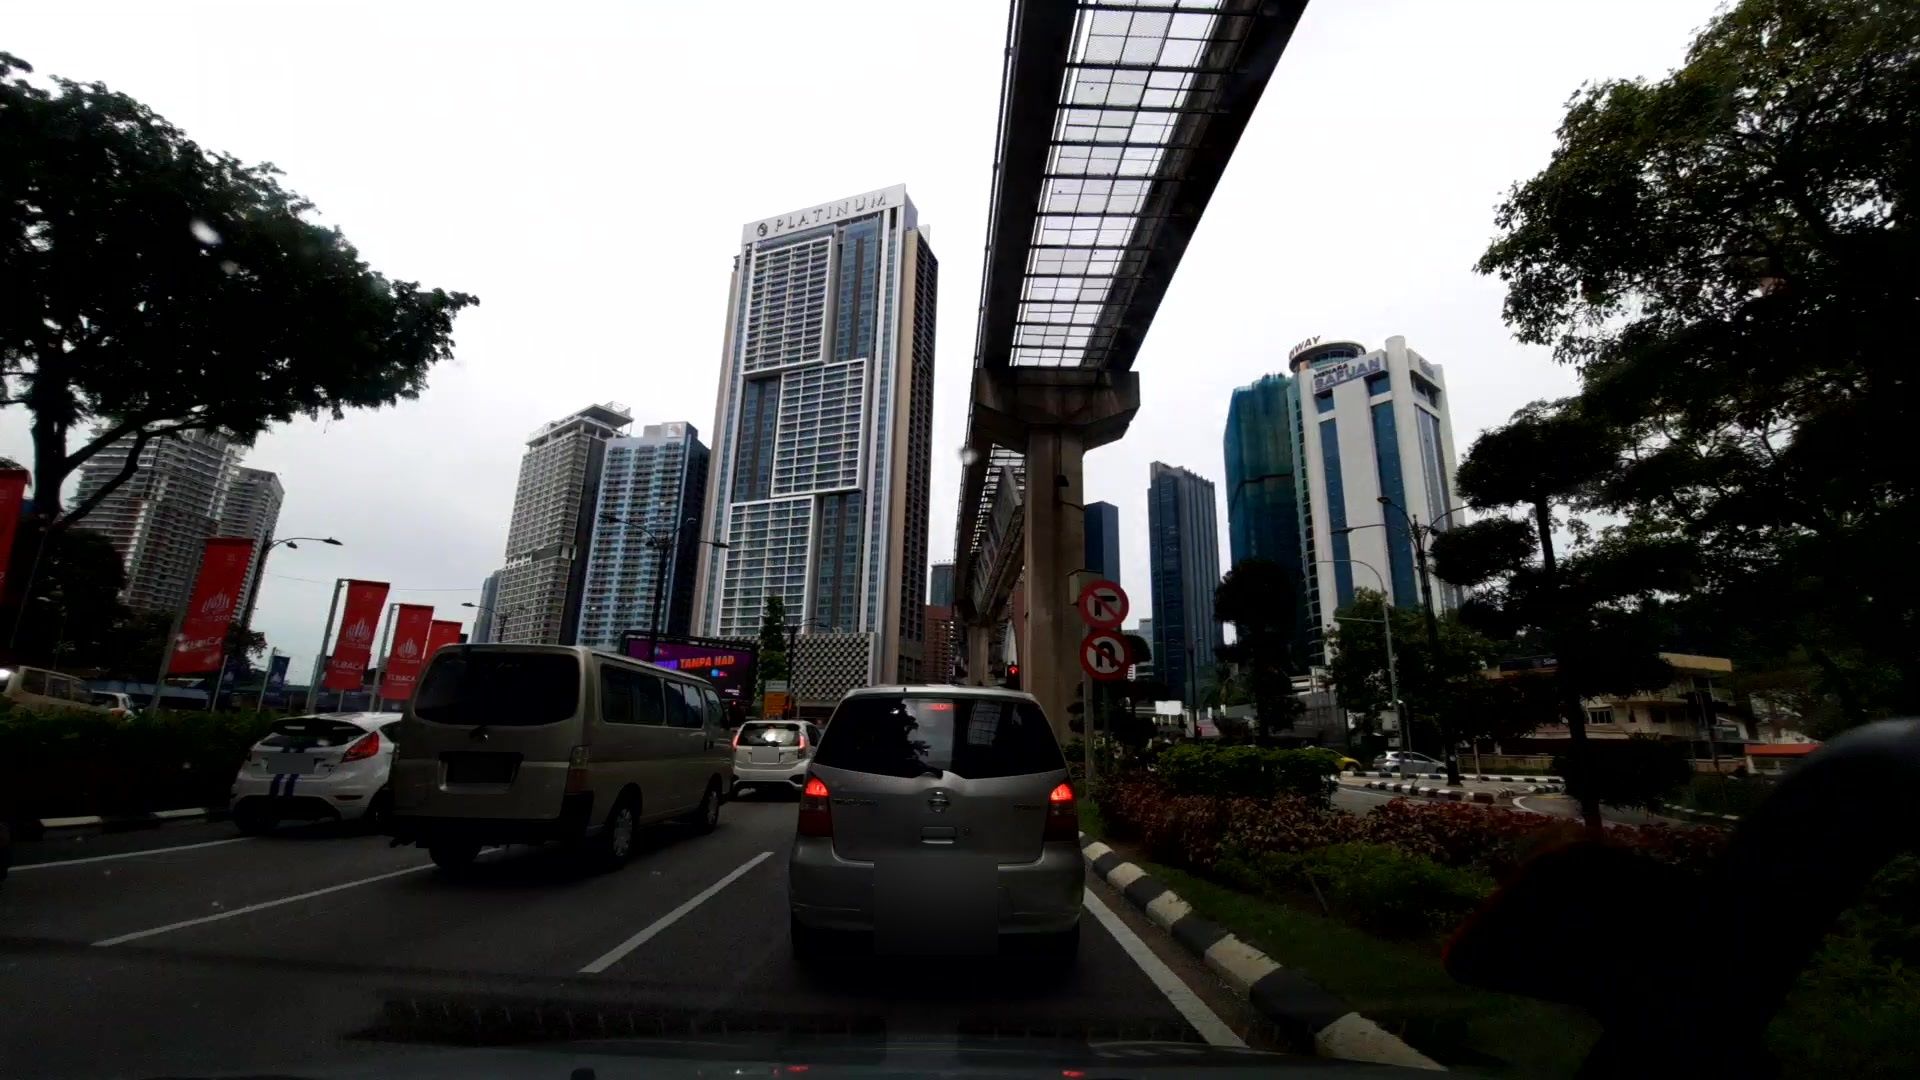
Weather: cloudy
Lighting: day
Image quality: good
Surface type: driving surface
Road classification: secondary
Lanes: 3
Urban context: urban centre
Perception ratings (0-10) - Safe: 6.87, Lively: 6.83, Beautiful: 5.67, Boring: 4.53, Depressing: 3.45, Wealthy: 7.78